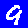
Digit: 9